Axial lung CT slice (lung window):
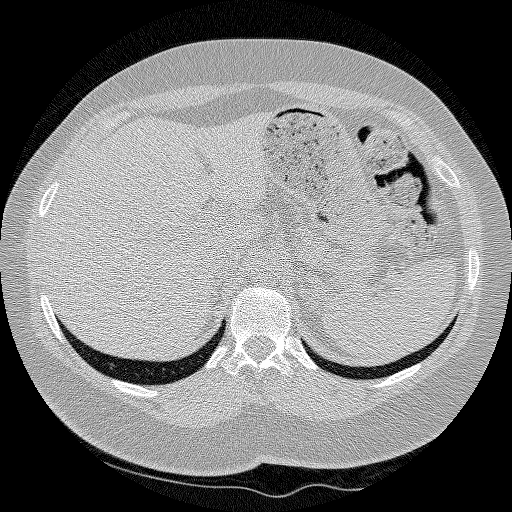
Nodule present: no